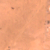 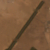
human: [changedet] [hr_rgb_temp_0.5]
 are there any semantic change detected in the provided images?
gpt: A highway appeared in the desert.